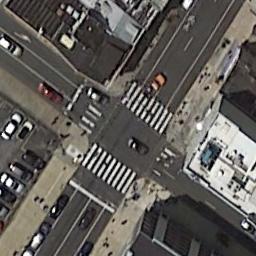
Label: intersection